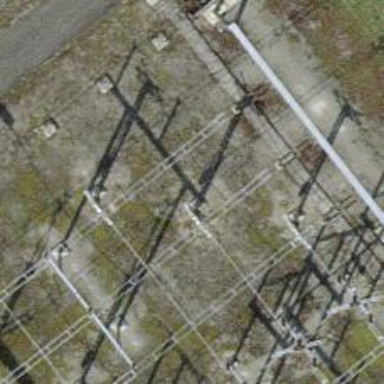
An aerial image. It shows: Power line in the image.